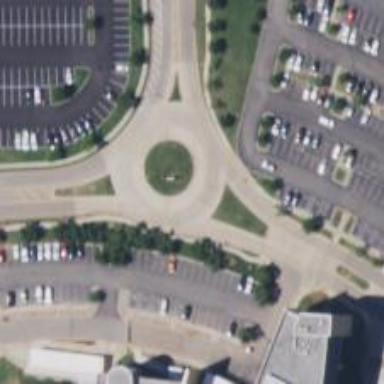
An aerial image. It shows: Unclassified asphalt road with roundabout junction.